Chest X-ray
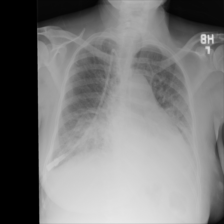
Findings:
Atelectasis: negative
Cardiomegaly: negative
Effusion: negative
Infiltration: positive
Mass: negative
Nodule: negative
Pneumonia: negative
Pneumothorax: negative
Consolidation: positive
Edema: negative
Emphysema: negative
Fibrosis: negative
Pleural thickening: negative
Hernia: negative